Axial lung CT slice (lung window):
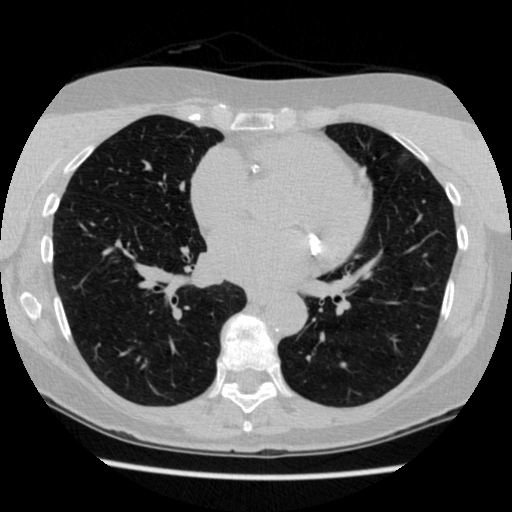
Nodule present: no